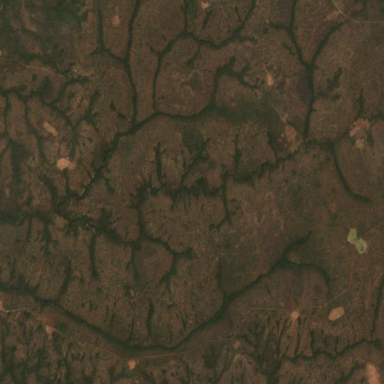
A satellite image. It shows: Forest area.